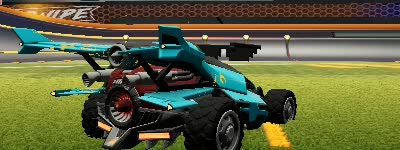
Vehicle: aftershock